Current action and preconditions to check: trajectory_clear

Your task: For each precondition in the list above, predict whether it will hold at this action.

Consider the current scene as observed from the mobile robot's camera, and analyze the predicted future states of all dynamic agents (e.g., people, animals, vehicles, or any moving entities) within the NEXT SECOND.

IMPORTANT: Only answer "very likely" if you are absolutely certain—based on strong, clear evidence—that a dynamic agent will violate the precondition in the predicted future state. Do NOT answer "very likely" for unlikely, ambiguous, or low-probability risks.

Ask yourself for each precondition: Is there a high probability, with clear and convincing evidence, that the predicted future states of any dynamic agent will interfere with the predicted future state of the currently executing action within the NEXT SECOND, causing that precondition to fail?

Assess the risk level based on these predictions. Use "likely" or "very likely" if motions create a clear risk of interference.

Use "neutral" or "improbable" if agents are nearby but their predicted paths are clearly diverging or non-conflicting.

Failure Risk Categories: "very improbable", "improbable", "neutral", "likely", "very likely"

Answer Format: Output ONLY the probability_of_failure value from these categories: "very improbable", "improbable", "neutral", "likely", "very likely"

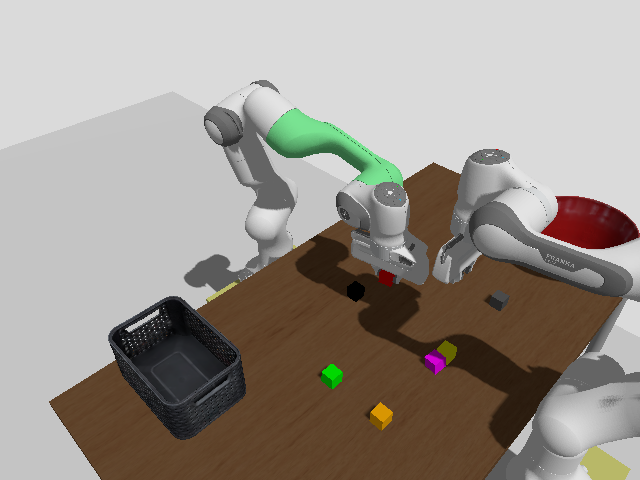

Answer: neutral